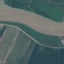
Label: River